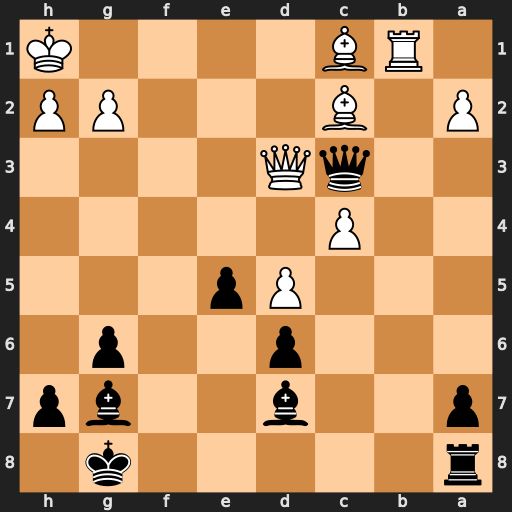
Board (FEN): r5k1/p2b2bp/3p2p1/3Pp3/2P5/2qQ4/P1B3PP/1RB4K
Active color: b
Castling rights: -
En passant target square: -
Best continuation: Qe1+ Qf1 Qxf1#